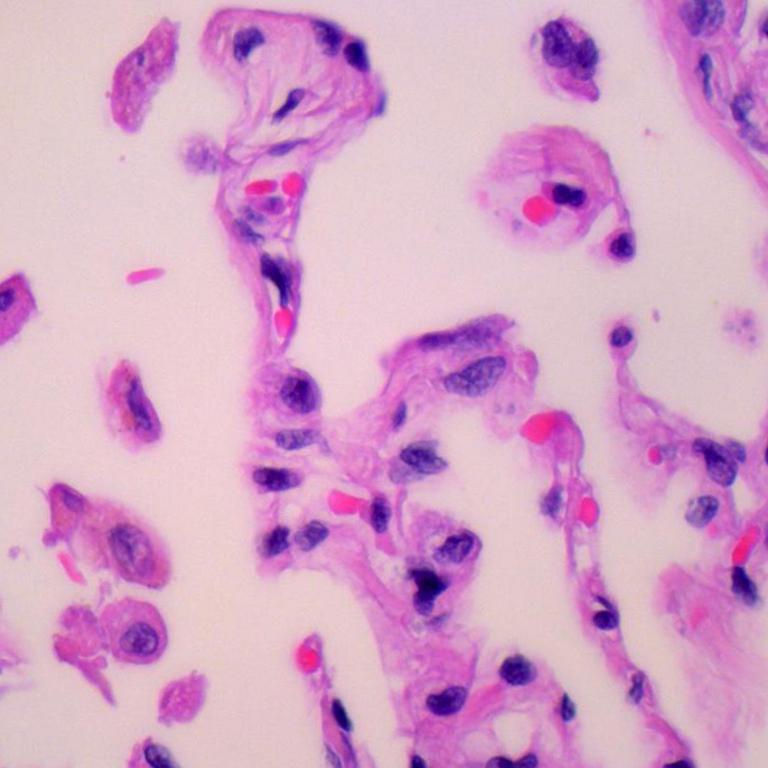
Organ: lung
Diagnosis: benign